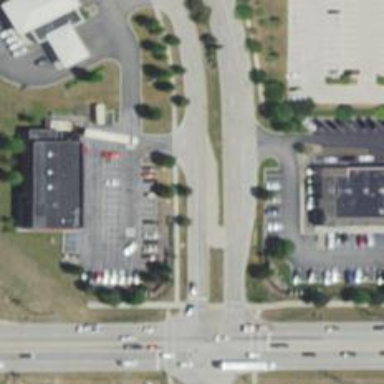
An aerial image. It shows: Secondary link road.